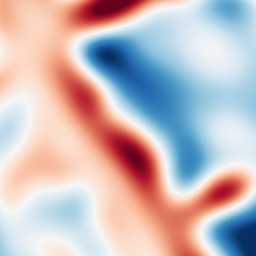
Category: multiscale
Decomposition family: log
Decomposition parameters: sigma: 20
Upsampling method: bspline
Upsampling parameters: scale: 2
Upsampling scale: 2